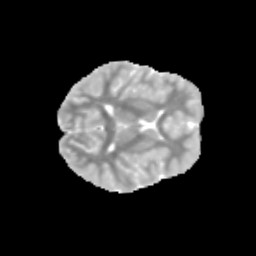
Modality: MD
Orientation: axial
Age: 11
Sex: female
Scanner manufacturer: siemens
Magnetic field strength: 3 T
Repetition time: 3.8 s
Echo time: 0.07 s